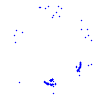
Particle: pion